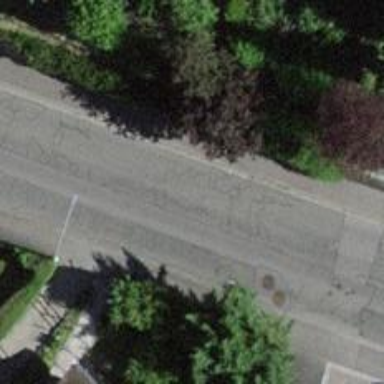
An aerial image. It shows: Road with steps.